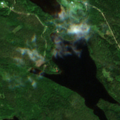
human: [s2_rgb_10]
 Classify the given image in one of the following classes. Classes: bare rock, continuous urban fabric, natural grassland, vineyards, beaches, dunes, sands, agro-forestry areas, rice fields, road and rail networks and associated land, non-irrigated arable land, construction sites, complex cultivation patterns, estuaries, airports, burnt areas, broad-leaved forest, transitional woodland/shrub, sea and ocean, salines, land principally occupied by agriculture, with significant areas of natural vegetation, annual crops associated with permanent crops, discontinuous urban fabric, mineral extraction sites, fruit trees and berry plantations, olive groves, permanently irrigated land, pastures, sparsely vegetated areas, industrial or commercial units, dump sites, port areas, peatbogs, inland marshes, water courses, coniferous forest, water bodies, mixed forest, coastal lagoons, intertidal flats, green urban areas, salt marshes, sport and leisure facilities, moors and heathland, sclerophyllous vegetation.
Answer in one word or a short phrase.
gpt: coniferous forest, mixed forest, water bodies